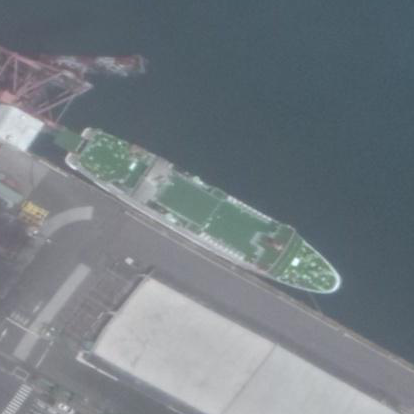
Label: civil